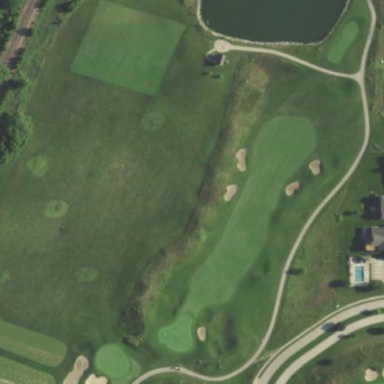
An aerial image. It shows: Area of rough grass used for golf.